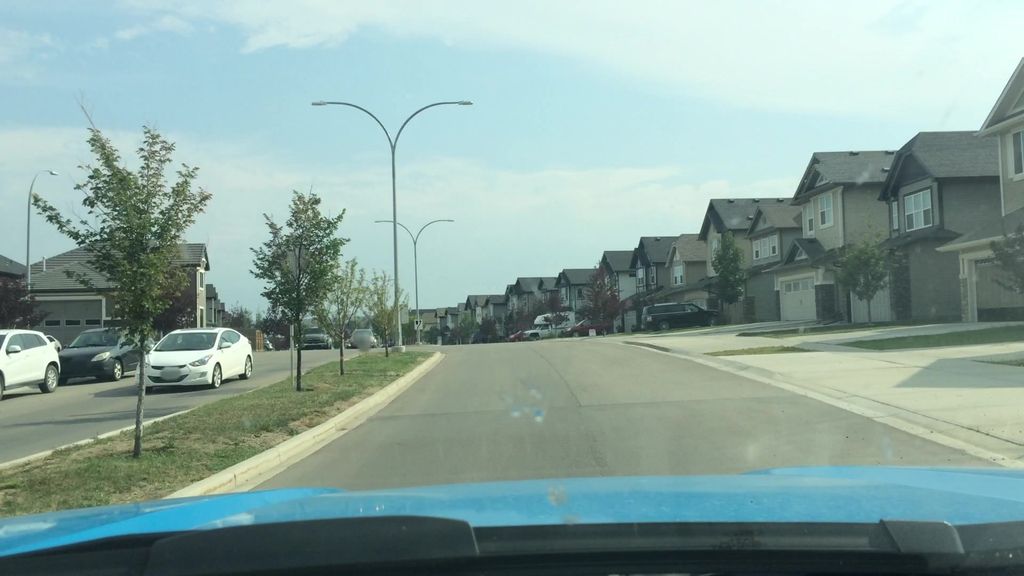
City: calgary